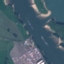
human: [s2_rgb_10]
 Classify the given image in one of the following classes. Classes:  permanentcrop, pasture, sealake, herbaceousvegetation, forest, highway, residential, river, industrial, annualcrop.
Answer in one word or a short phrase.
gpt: River